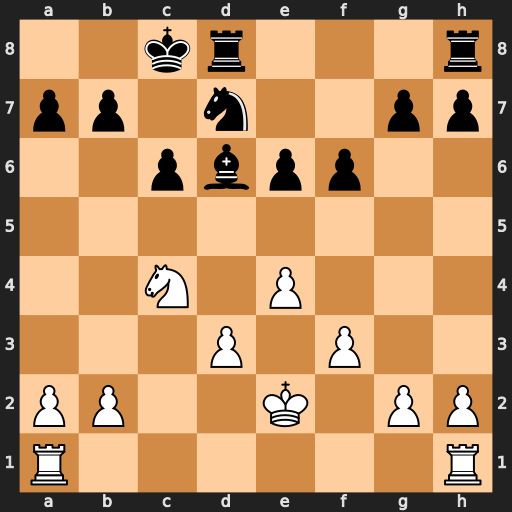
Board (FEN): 2kr3r/pp1n2pp/2pbpp2/8/2N1P3/3P1P2/PP2K1PP/R6R
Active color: w
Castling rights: -
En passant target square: -
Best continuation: Nxd6+ Kb8 Nf7 Rhf8 Nxd8